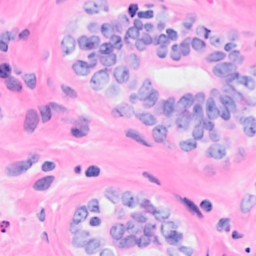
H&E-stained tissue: Breast